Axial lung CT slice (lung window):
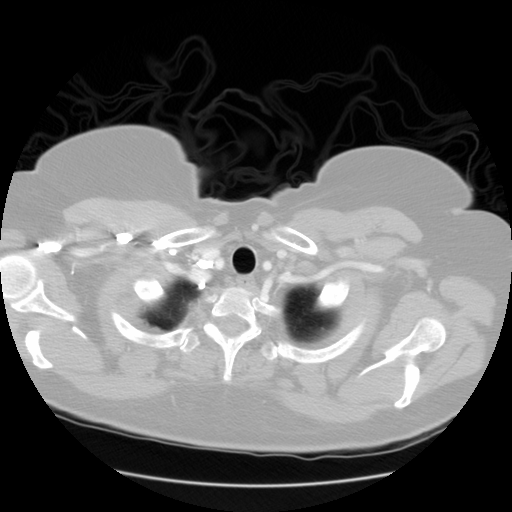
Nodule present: no